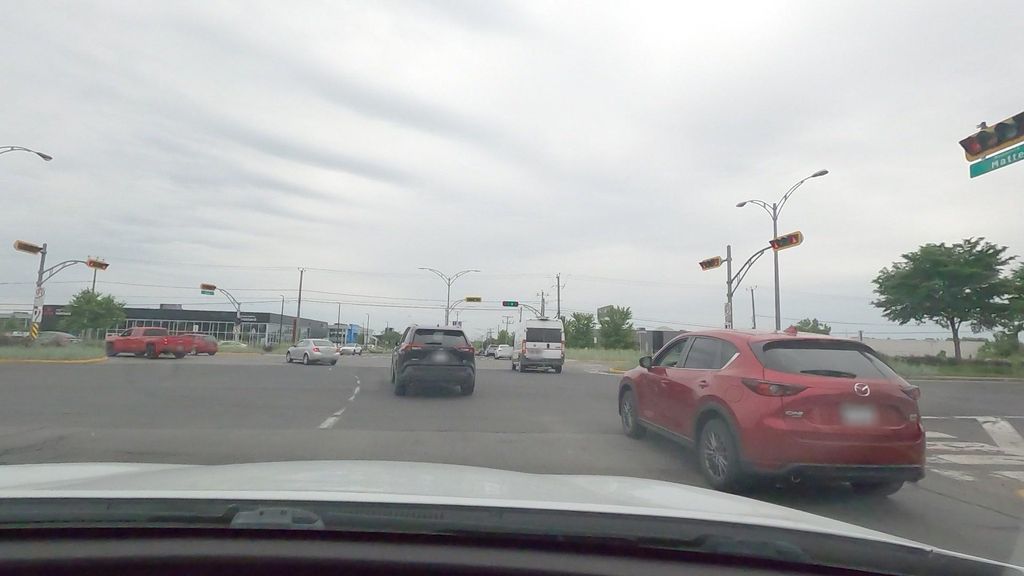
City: montreal